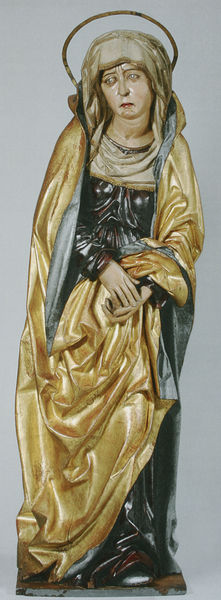
Titel: Maria von der Kreuzigungsgruppe
Künstler: Sisto Frei
Standort: Trient
Institution: Kathedrale San Vigilio
Schlagwörter: blau, gott, hand, umhang, gelb, grün, ausschnitt, braun, finger, frau, geste, grau, holz, kleid, mund, nase, schwarz, stirn, weiss, blick, rot, schal, schleier, tuch, beige, blond, augen, barock, falten, gesicht, sockel, trauer, hals, hände, portrait, auge, figur, gewand, gold, mantel, augenbrauen, gotik, lippen, traurig, skulptur, statue, kopfbedeckung, farbig, haltung, schuhe, kette, ausdruck, angst, dunkelblau, gefaltet, kopftuch, ernst, brauen, glanz, starr, faltenwurf, plastik, poliert, augenbraue, ring, foto, fotografie, fuss, weinen, fus, jungfrau, schnitzerei, frauenfigur, schein, heiligenschein, nimbus, gotisch, jesus, leid, schmerz, gesichtsausdruck, balu, heilige, gefasst, heilig, maria, madonna, magdalena, schmerzen, holzfigur, glasiert, fassung, lasur, fot, anna, rote lippen, holzskulptur, untergewand, andachtsbild, heiligenkranz, muttergottes, riemenschneider, schüsselfalten, mantelmadonna, leidende, kaskadenfalten, half, schmerzhafte, rot gold